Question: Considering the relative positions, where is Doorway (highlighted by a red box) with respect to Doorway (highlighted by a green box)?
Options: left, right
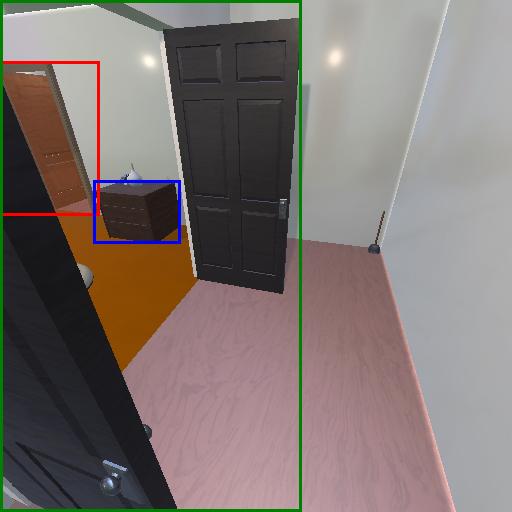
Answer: left